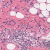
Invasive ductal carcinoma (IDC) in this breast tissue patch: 1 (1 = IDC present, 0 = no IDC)